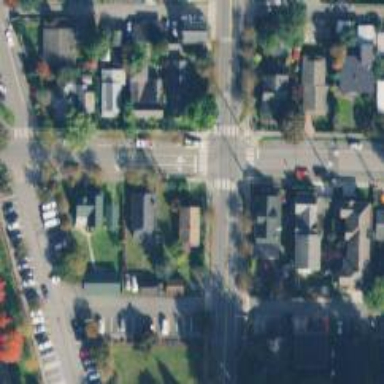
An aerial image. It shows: Marked crossing on footway.